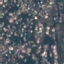
Land use / land cover class: Residential